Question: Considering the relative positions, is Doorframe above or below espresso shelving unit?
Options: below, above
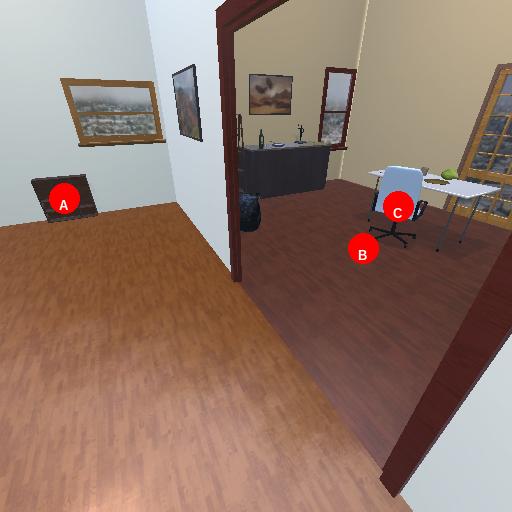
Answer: below